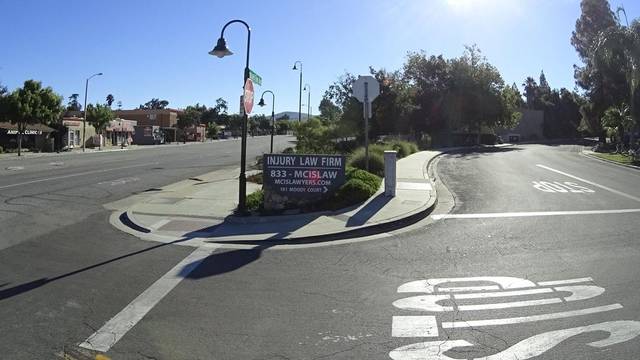
Region: United States
Coordinates: 34.179, -118.867